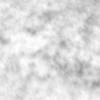
Label: no_change